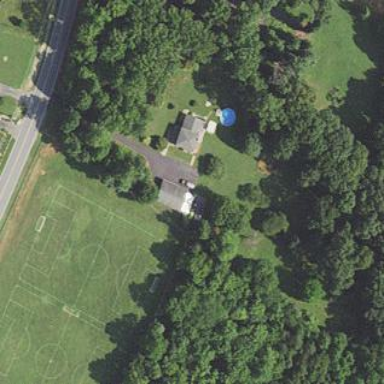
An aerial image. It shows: Soccer pitch for outdoor sports and leisure activities.